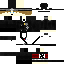
A female skeleton skin with dark skin, wearing brown helmet dressed in a black robe top and black pants, featuring a closed mouth.